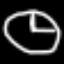
Label: clock